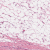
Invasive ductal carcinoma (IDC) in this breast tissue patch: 0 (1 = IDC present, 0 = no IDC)